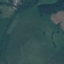
Label: Pasture